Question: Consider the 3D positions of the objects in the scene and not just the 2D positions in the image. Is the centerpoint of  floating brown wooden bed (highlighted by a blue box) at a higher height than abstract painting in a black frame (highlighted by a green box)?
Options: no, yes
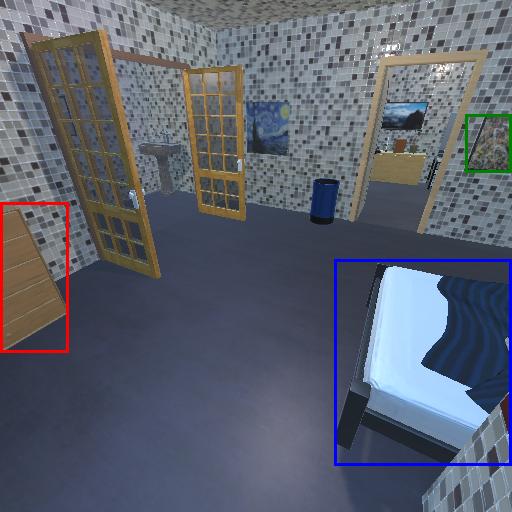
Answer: no